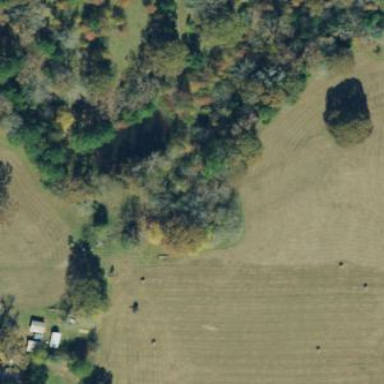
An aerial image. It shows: Pasture used as meadow.